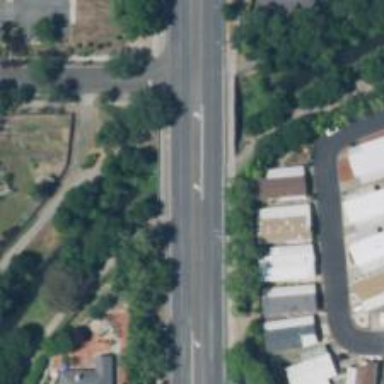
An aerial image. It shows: Unmarked crossing on cycleway.